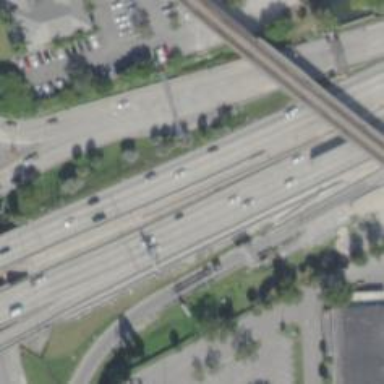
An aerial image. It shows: Toll gantry on the road.